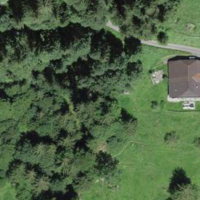
EUNIS habitat code: 44
Species observed at this site:
Petasites albus